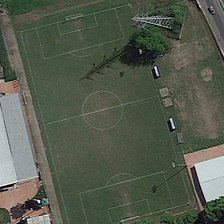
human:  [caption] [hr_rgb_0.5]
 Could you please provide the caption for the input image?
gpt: several green trees and a building are near a football field .

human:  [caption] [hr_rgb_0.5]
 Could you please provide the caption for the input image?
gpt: several green trees and a building are near a football field .

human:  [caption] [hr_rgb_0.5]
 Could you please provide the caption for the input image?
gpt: several green trees and a building are near a football field .

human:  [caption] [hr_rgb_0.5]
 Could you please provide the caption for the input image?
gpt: several green trees and a building are near a football field .

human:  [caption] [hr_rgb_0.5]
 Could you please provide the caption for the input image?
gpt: several green trees and a building are near a football field .